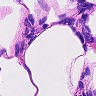
Metastatic tissue present: no